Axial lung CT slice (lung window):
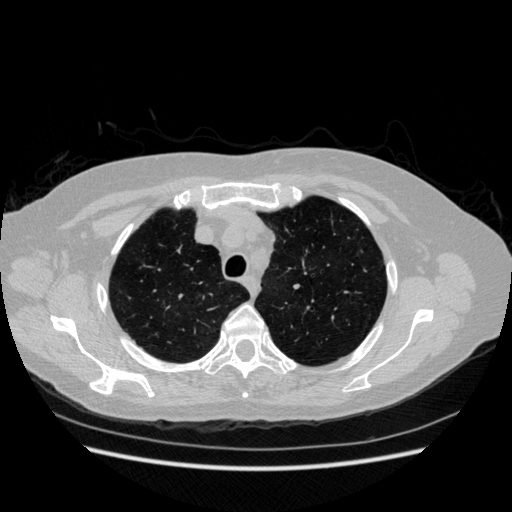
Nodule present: no